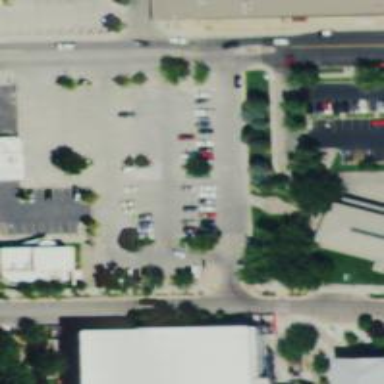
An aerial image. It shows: Parking space is available.